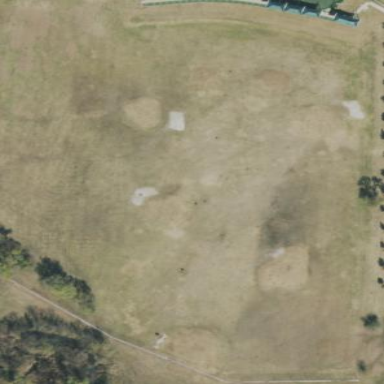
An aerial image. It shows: Grassy area designated as golf fairway.